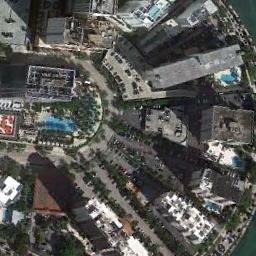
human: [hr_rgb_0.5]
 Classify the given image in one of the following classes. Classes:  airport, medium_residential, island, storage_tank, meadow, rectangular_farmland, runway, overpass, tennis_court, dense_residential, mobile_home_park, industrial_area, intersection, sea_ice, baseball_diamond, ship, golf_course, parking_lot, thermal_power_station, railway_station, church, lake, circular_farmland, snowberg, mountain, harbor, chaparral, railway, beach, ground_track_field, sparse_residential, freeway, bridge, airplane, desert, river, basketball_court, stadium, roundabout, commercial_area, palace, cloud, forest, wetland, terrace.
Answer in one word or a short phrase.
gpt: commercial_area